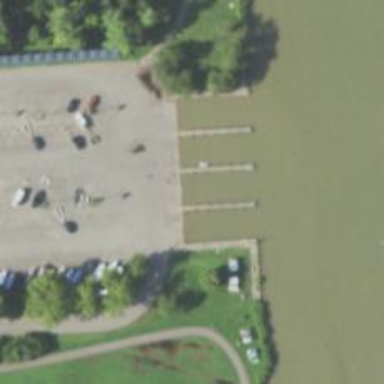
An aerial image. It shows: Slipway on leisure land.